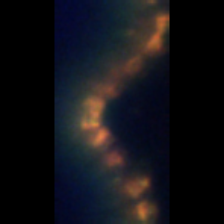
Taxon: Chaetoceros
Group: Diatoms